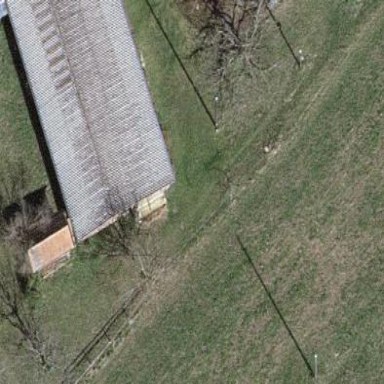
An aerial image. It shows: Farm auxiliary building.